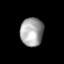
Tissue: lung
Cell type: Epithelial cells
Senescence score: 0.1209
Nuclear area (px): 641
Mean DAPI intensity: 164.697